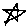
Label: star